Field crop: maize
Growth stage: 2
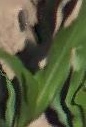
Species: maize